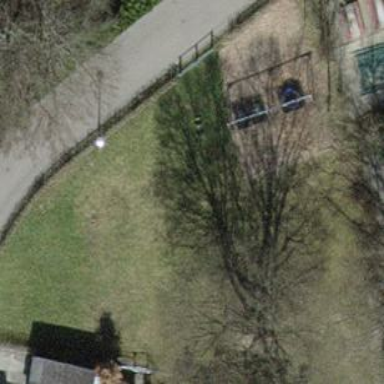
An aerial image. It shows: Playground area for leisure activities on the land.